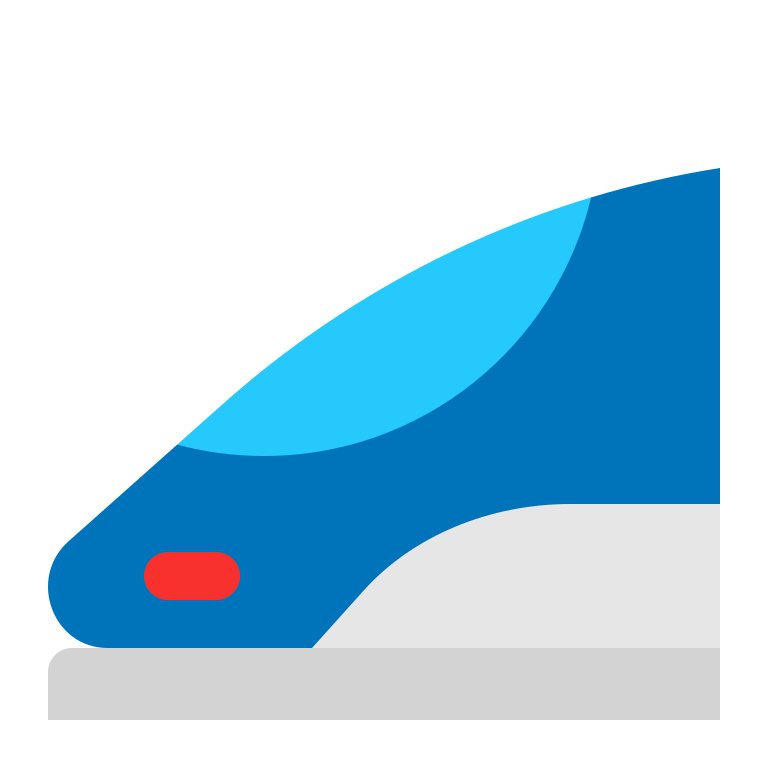
monorail flat